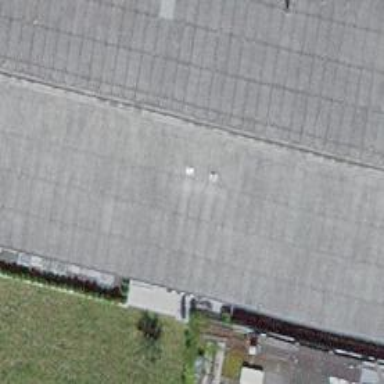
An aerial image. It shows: Group of garages.